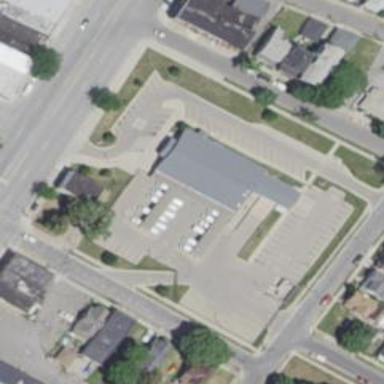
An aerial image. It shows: Building serving as post office.